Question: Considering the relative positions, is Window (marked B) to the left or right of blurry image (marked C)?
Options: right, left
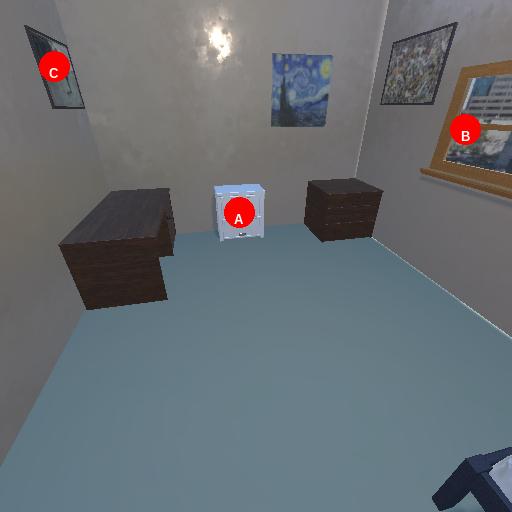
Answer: right